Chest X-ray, PA view. Patient: 39 years old, sex M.
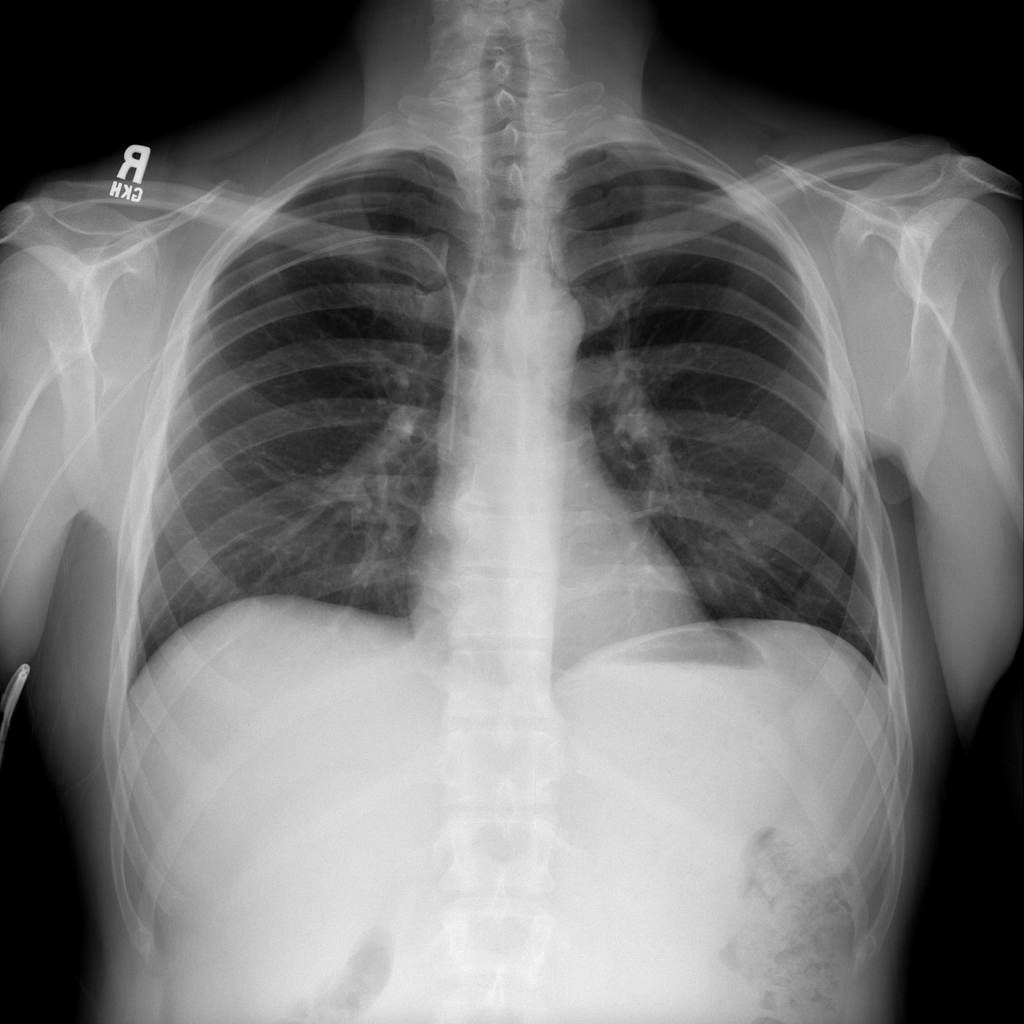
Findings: No Finding